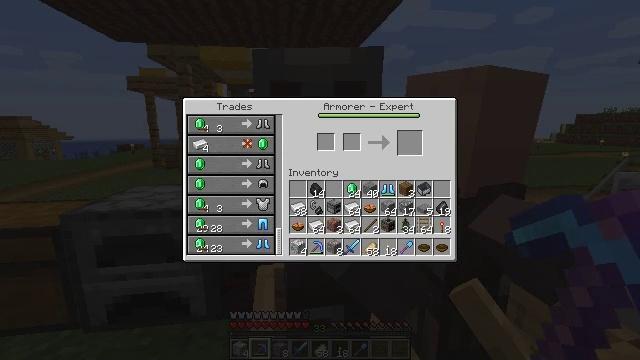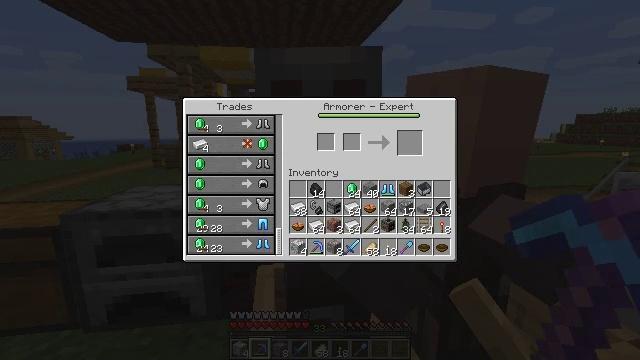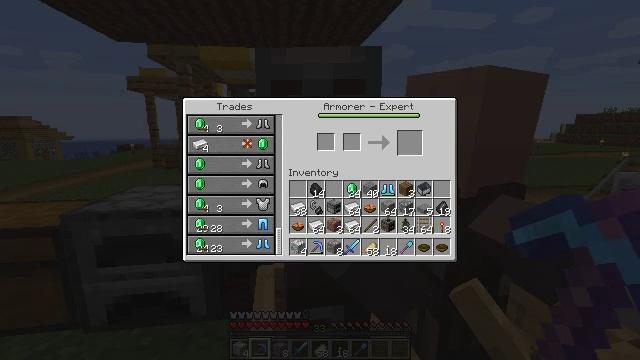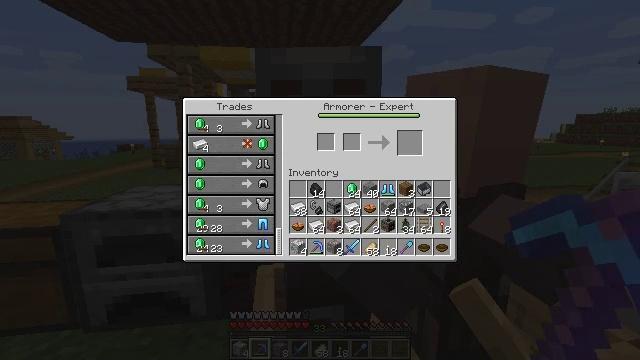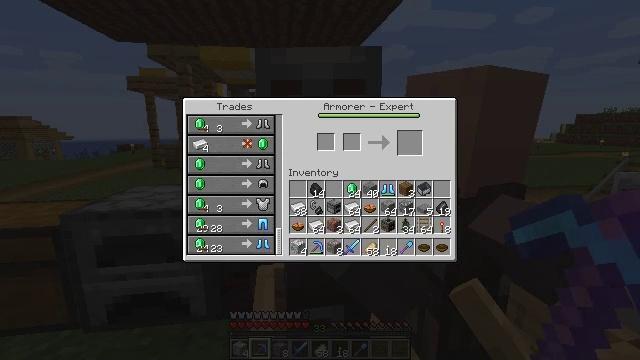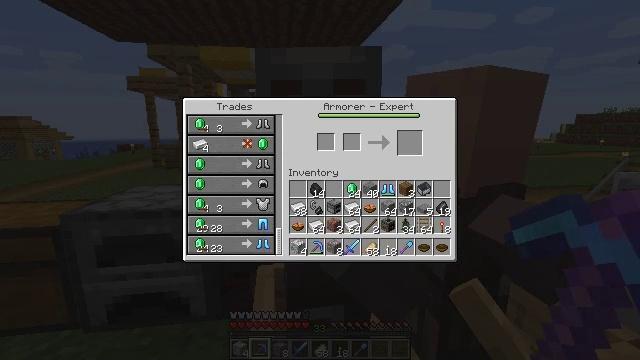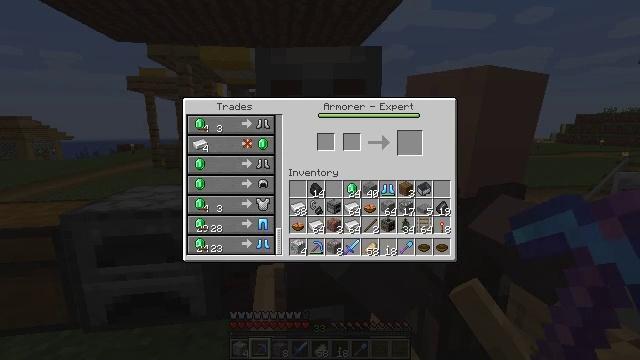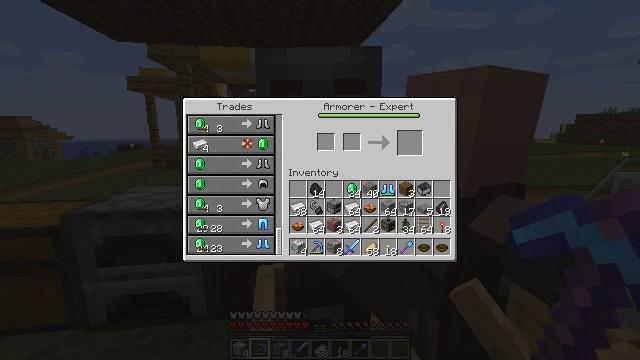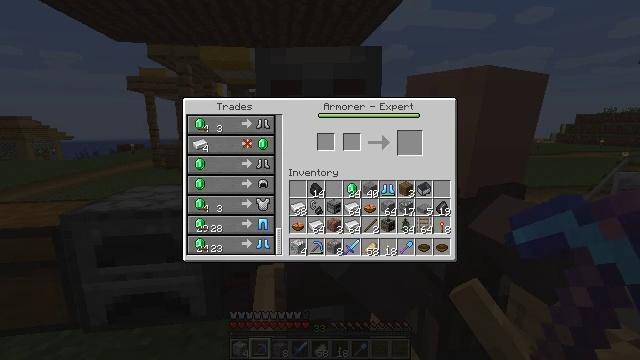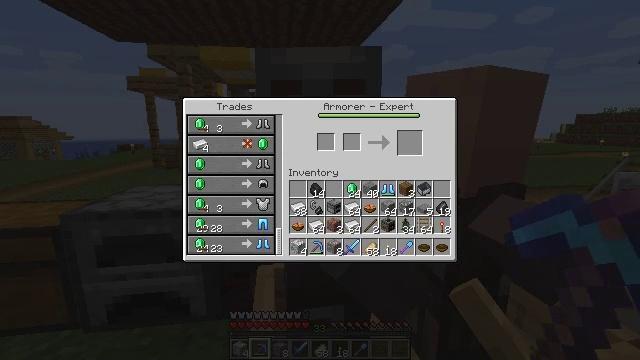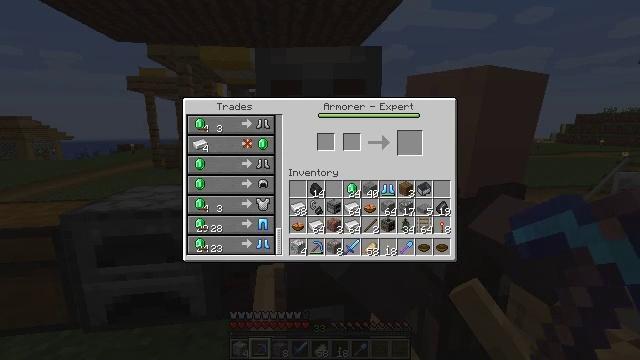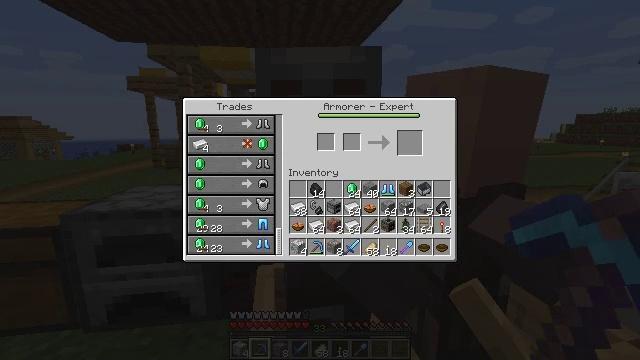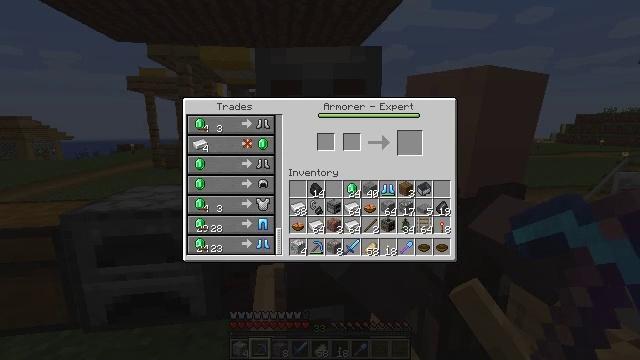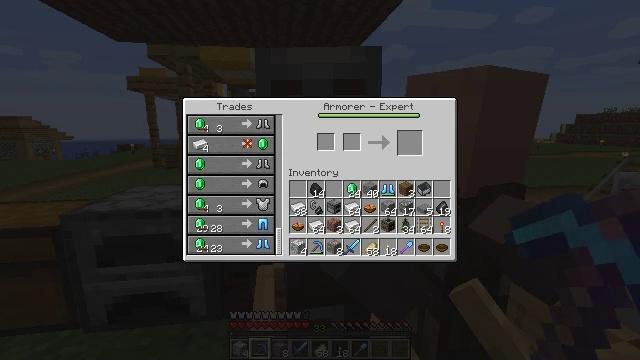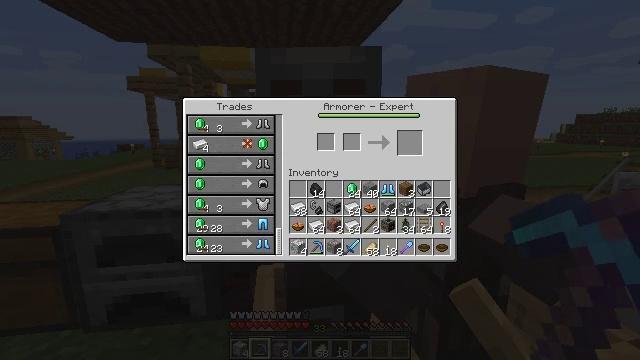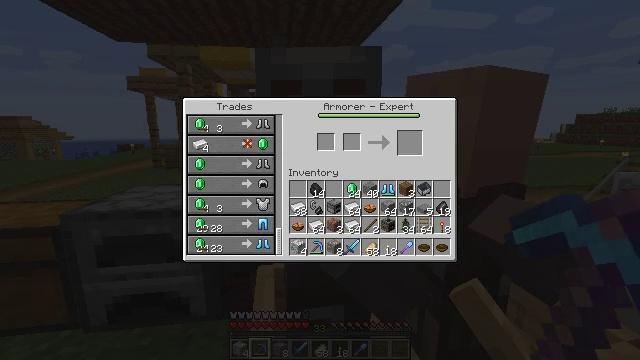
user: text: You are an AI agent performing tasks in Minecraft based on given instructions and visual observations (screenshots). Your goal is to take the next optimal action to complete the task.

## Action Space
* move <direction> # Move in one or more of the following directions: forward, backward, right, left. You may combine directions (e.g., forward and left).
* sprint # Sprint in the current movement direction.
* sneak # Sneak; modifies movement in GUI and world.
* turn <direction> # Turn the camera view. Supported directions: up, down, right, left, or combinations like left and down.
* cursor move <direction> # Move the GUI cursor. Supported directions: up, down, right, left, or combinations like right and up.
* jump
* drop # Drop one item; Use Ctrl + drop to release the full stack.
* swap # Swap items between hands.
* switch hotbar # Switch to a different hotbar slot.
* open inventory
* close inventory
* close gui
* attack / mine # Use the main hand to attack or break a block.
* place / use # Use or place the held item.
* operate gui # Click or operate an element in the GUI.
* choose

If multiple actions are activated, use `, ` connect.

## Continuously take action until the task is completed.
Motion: motion action
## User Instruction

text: Combine materials on the crafting table to craft a chainmail chestplate.
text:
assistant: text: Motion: no_op
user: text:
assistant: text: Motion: no_op
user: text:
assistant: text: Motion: no_op
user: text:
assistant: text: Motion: no_op
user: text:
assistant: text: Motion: no_op
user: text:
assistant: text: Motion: no_op
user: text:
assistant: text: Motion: no_op
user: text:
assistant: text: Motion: no_op
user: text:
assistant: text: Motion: no_op
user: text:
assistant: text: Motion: no_op
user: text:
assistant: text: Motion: no_op
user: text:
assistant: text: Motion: no_op
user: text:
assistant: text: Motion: no_op
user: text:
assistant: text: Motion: no_op
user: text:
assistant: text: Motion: no_op
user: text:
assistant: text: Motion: no_op
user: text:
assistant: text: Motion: no_op
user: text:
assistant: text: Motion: no_op
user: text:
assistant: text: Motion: no_op
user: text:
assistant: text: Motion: no_op
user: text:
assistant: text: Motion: no_op
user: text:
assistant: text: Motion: no_op
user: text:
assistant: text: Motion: no_op
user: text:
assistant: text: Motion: no_op
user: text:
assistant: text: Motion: no_op
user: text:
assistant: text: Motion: no_op
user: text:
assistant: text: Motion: no_op
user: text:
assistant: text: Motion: no_op
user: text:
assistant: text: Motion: no_op
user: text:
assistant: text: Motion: no_op